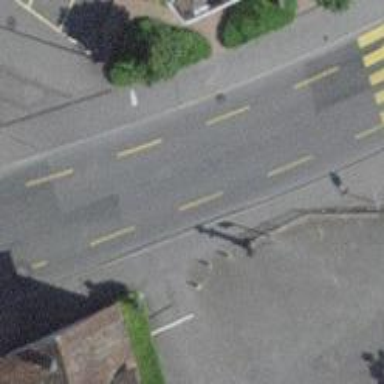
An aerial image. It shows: Residential road with asphalt surface and separate cycle lane.